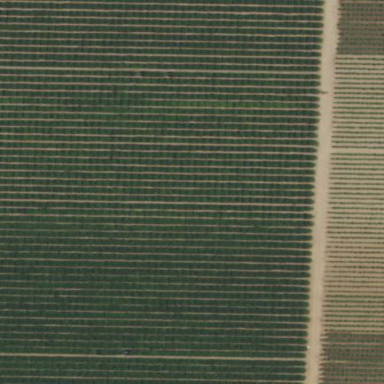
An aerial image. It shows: Orange orchard with rows of vibrant orange trees.